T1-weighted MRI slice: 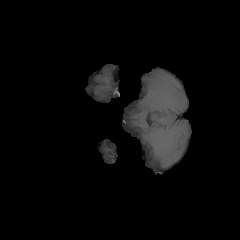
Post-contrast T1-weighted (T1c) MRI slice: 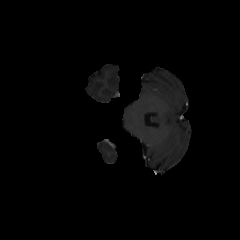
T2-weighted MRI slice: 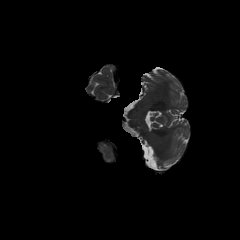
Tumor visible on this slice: no